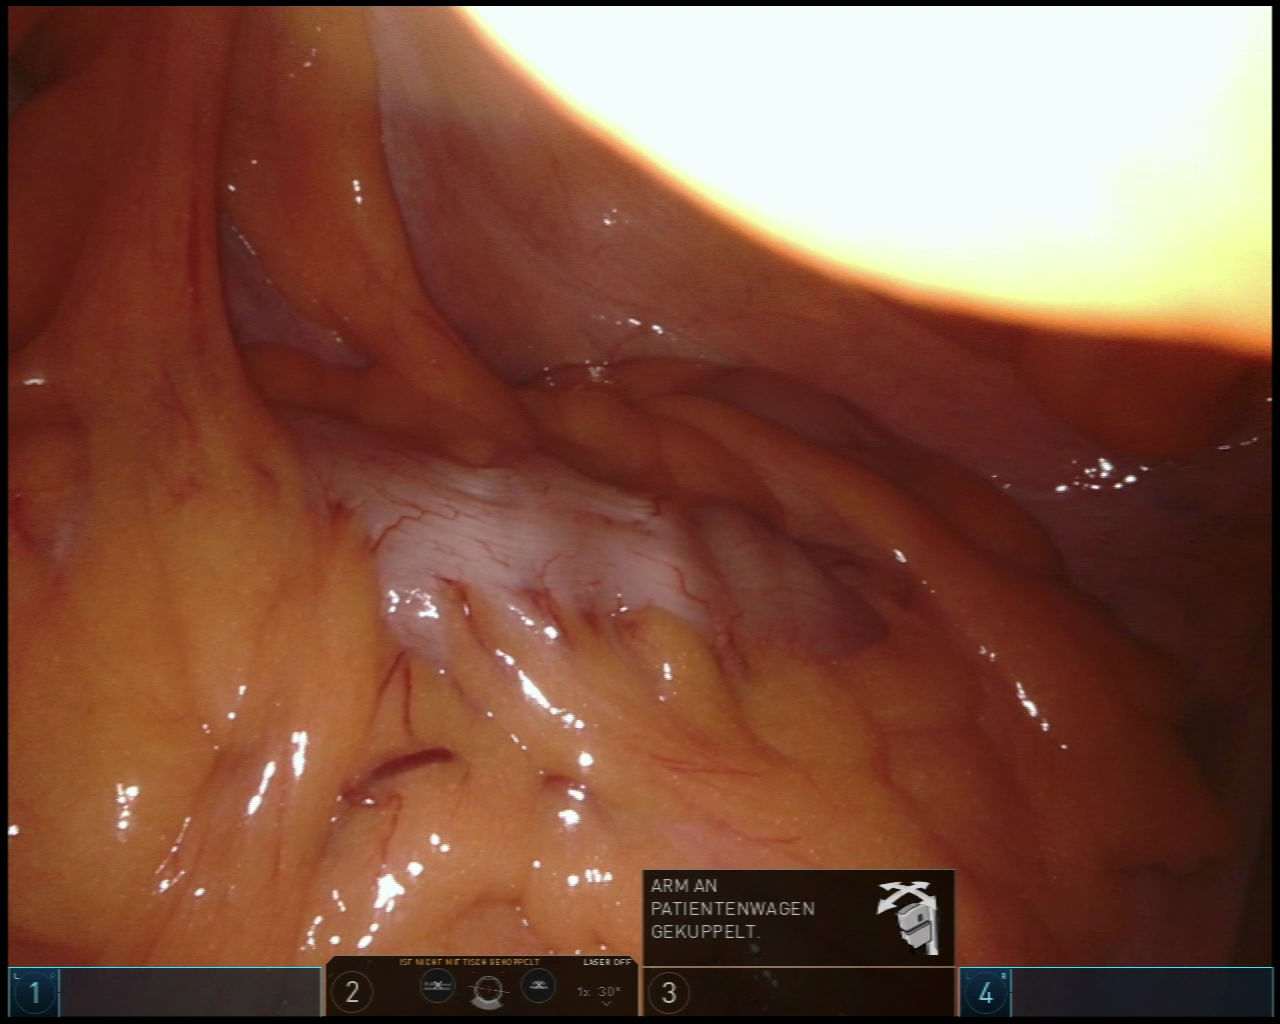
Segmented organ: abdominal_wall
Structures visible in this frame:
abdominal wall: yes
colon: yes
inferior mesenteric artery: no
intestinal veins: no
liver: no
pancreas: no
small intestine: no
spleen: no
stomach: no
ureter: no
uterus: no
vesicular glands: no